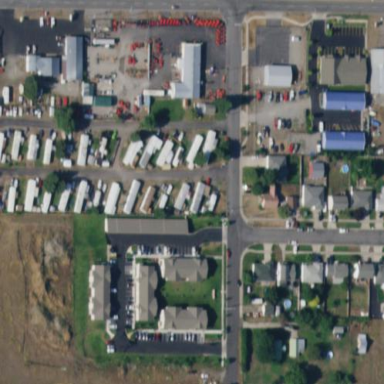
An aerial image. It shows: Residential area known as trailer park.